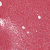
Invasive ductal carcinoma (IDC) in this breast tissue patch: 0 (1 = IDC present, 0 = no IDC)